Interaction volume radius: 10 \u00c5
Interaction volume height: 20 \u00c5
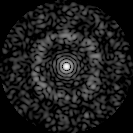
Disorder parameter: 0.7695